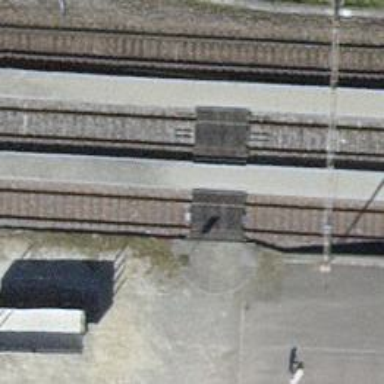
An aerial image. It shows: Crossing for the railway.